Field crop: maize
Growth stage: 2
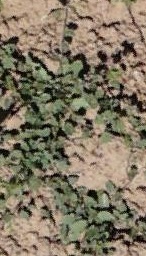
Species: convolvulus